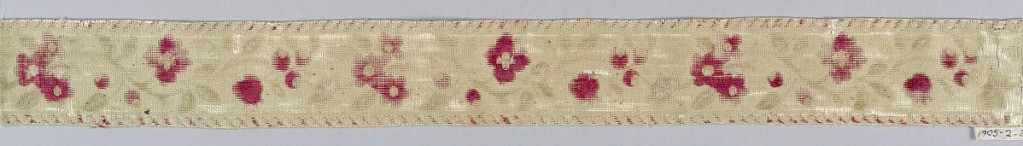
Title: Trimming
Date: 16th century
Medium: silk Technique: supplementary warp pile (velvet)
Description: Design of a curving stem with flowers and leaves between straight borders. In red and white velvet on a white ground.